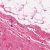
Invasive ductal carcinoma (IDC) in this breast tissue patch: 0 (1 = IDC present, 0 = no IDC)